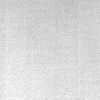
Atmospheric dust classification: dusty